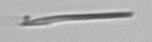
Label: fiber